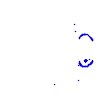
Particle: pion